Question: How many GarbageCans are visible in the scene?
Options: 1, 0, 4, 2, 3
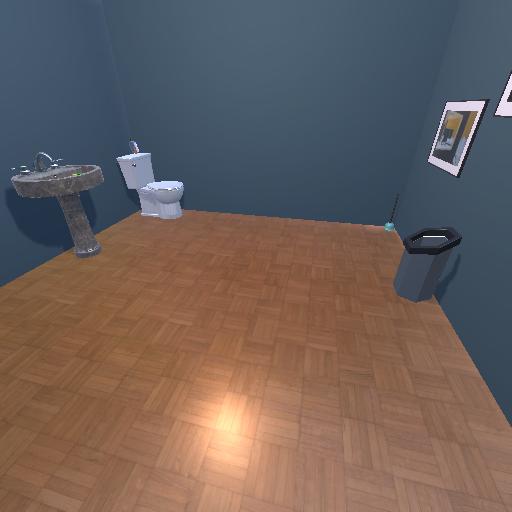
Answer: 1